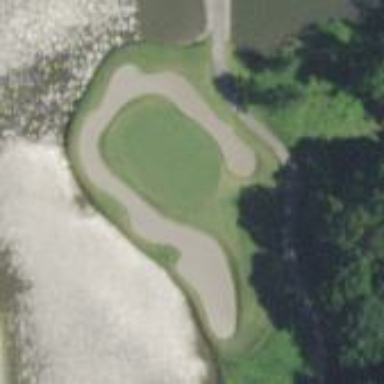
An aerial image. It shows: Sandy area is golf bunker.